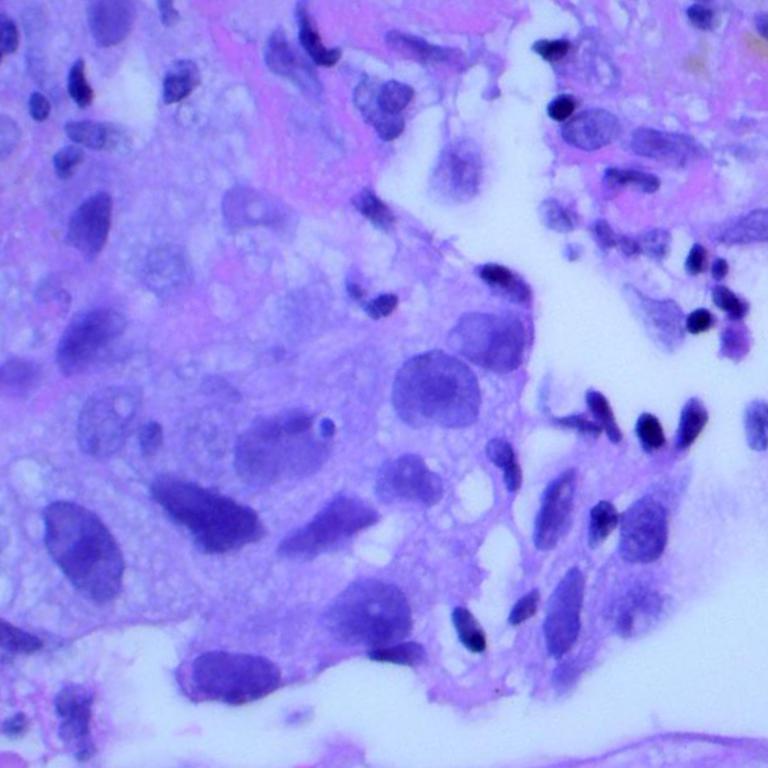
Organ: lung
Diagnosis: adenocarcinomas